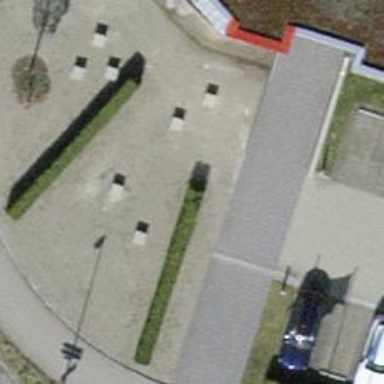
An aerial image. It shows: Hedge barrier.